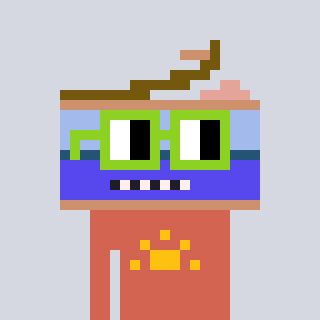
a pixel art character with square light green glasses, a canned ham-shaped head and a peachy-colored body on a cool background